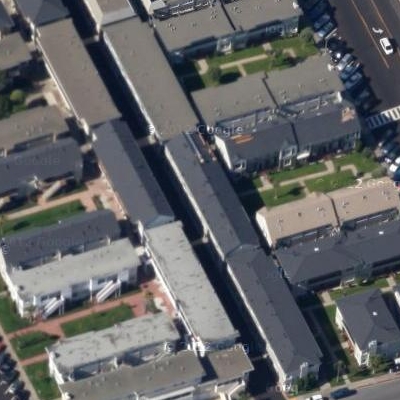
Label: Resident